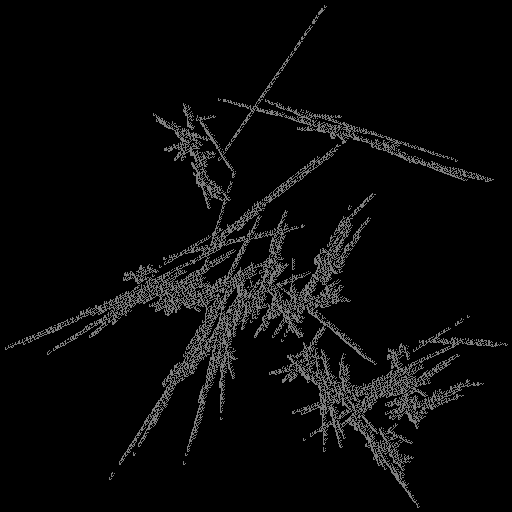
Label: groundpine